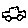
Label: car